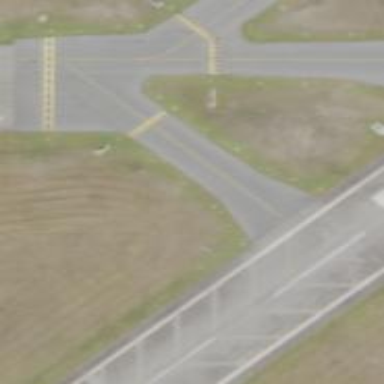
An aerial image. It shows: Image of taxiway at airport.